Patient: sex F, age 68
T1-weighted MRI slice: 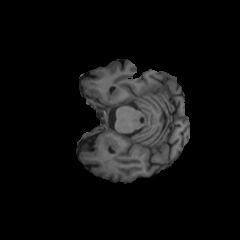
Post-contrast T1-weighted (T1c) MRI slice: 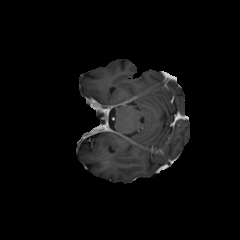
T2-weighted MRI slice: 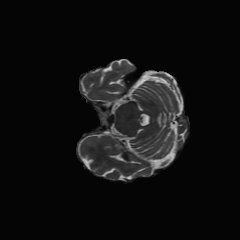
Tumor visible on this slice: no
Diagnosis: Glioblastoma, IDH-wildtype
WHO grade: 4